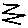
Label: zigzag